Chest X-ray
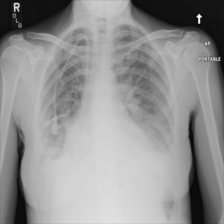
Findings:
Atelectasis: negative
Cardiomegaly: negative
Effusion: positive
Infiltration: negative
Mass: positive
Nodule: negative
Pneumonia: negative
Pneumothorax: negative
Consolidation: negative
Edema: positive
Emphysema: negative
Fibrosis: negative
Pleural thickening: negative
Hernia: negative